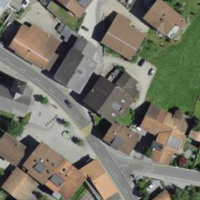
EUNIS habitat code: 54
Species observed at this site:
Lysandra coridon
Eurydema oleracea
Pieris mannii
Leontopodium nivale
Himacerus mirmicoides